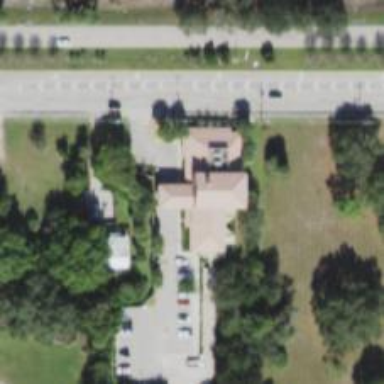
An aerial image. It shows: Veterinary facility.